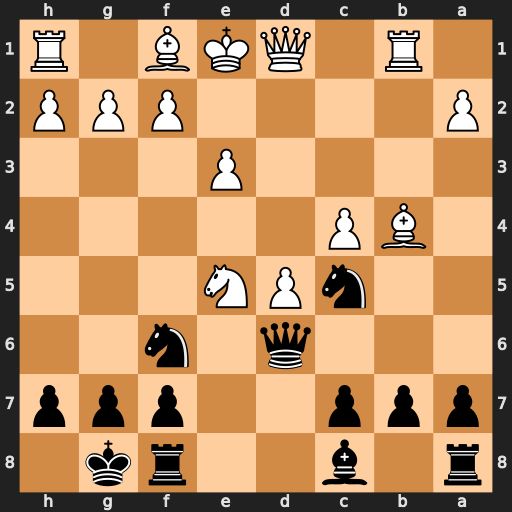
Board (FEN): r1b2rk1/ppp2ppp/3q1n2/2nPN3/1BP5/4P3/P4PPP/1R1QKB1R
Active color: b
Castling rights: K
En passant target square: -
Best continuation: Qxe5 Bxc5 Qc3+ Qd2 Qxd2+ Kxd2 Ne4+